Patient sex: F
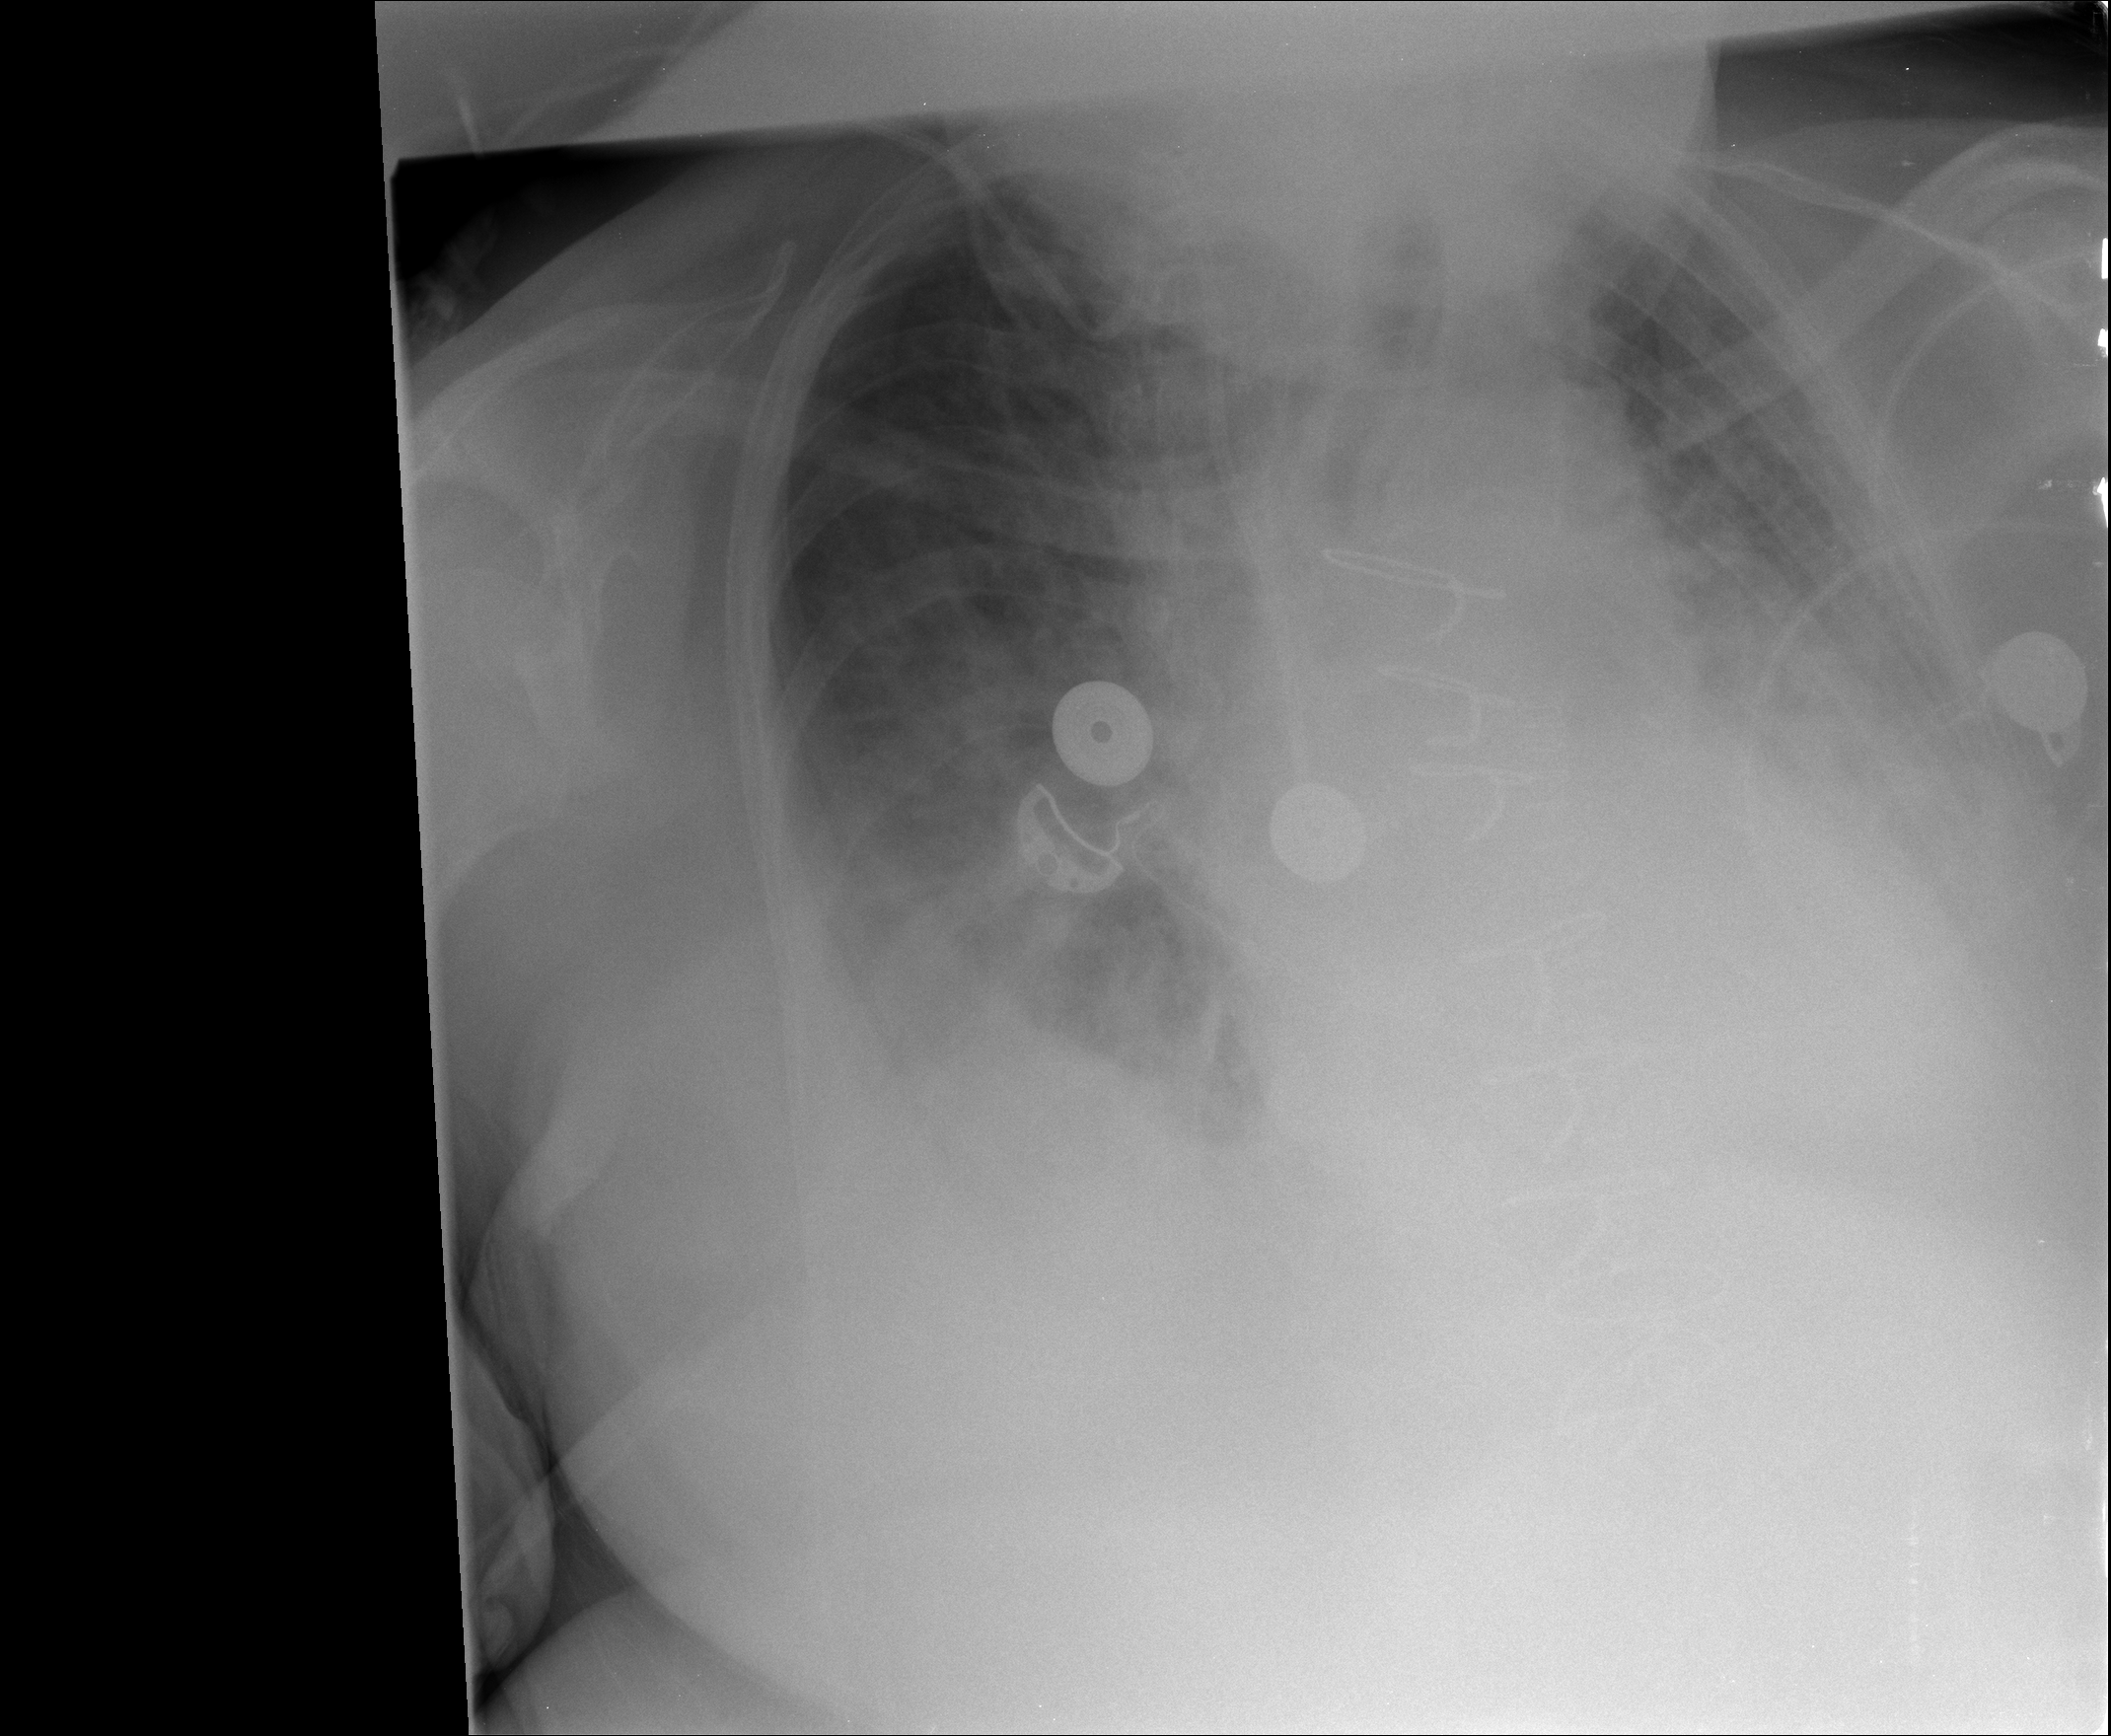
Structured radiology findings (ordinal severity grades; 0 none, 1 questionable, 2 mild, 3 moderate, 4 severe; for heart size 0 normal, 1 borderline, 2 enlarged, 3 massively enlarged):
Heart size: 2
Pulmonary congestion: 3
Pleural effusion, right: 3
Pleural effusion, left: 2
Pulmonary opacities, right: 3
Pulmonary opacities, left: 3
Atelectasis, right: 2
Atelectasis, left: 2